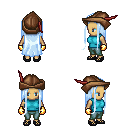
a pixel art fantasy rpg character, female body template, human, tanned skin, teal sleeveless shirt, teal pants, white cyan extra-long hairstyle, leather cap, gold gloves, ghillies, four views (front, back, left, right), 2x2 character sprite sheet, small pixel art, hard edges, no anti-aliasing